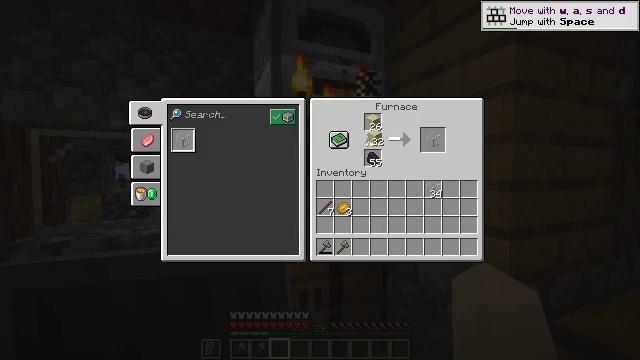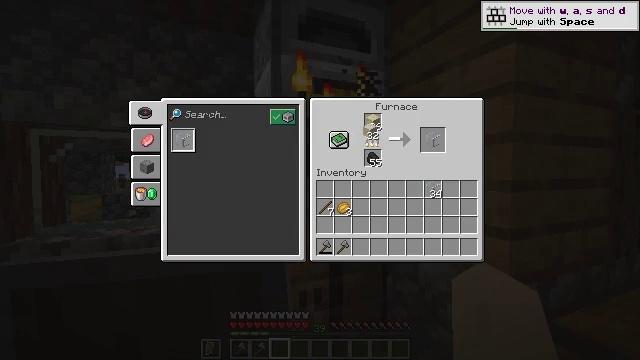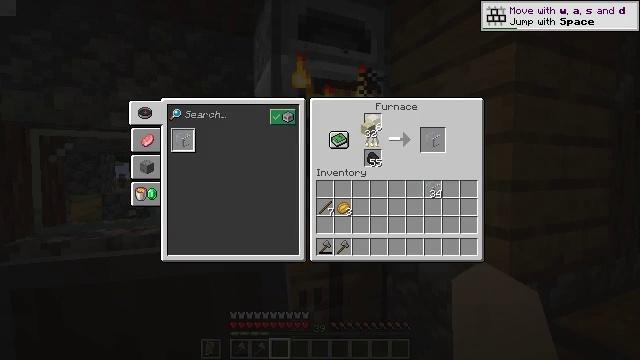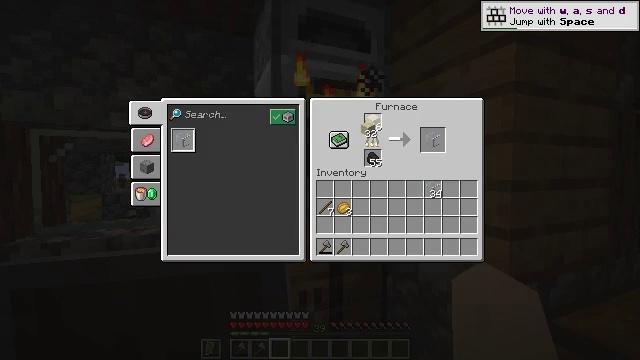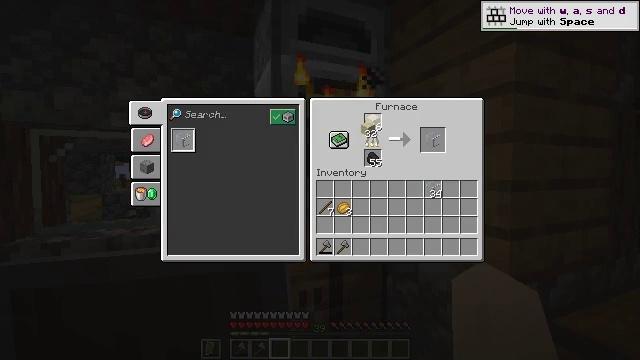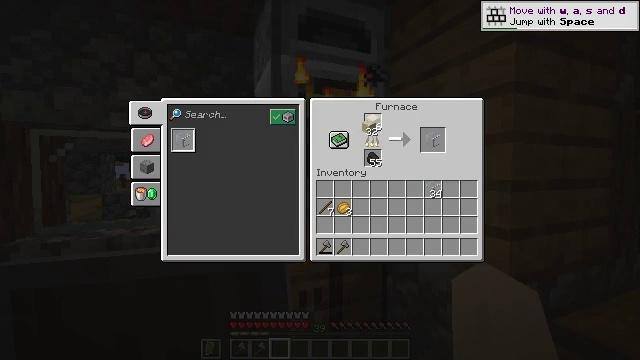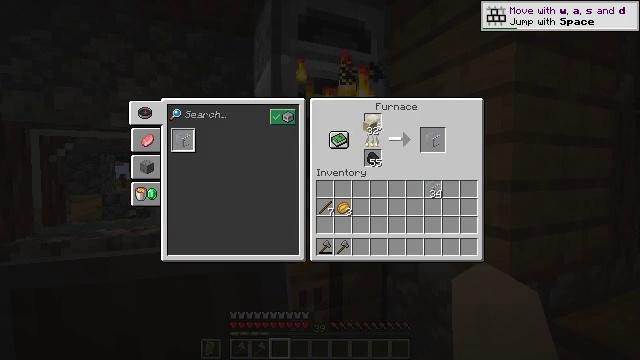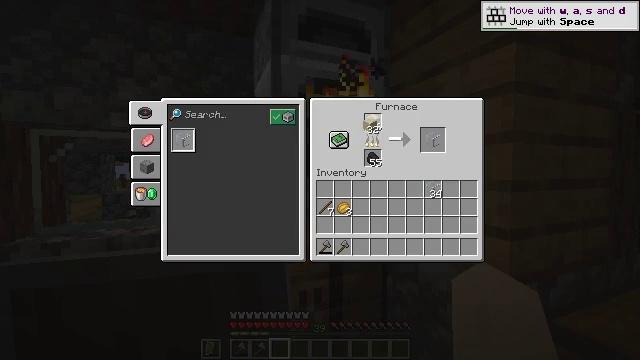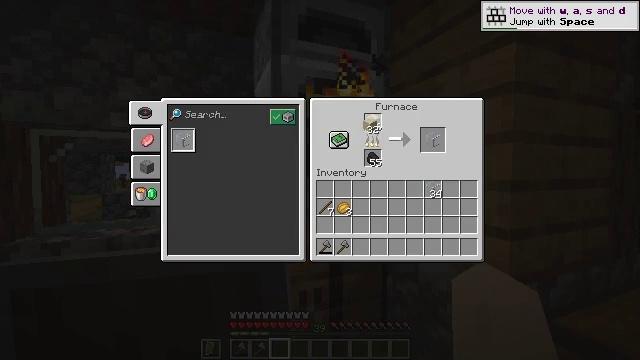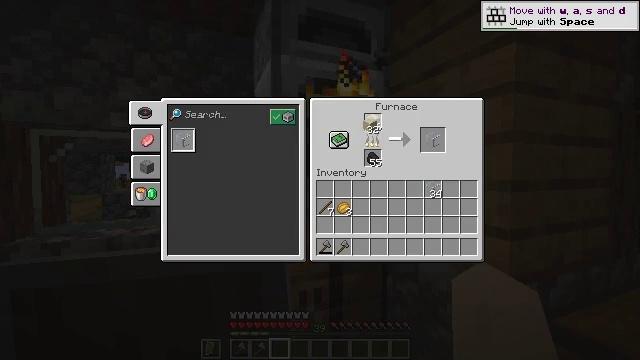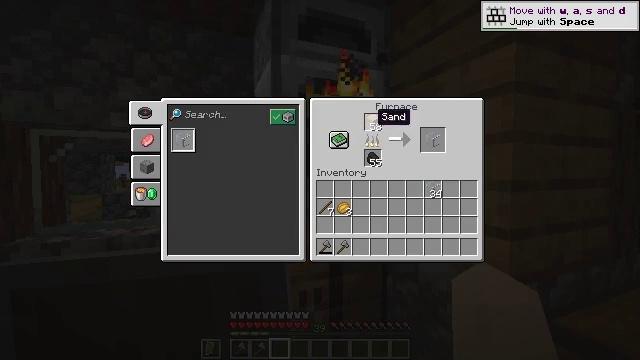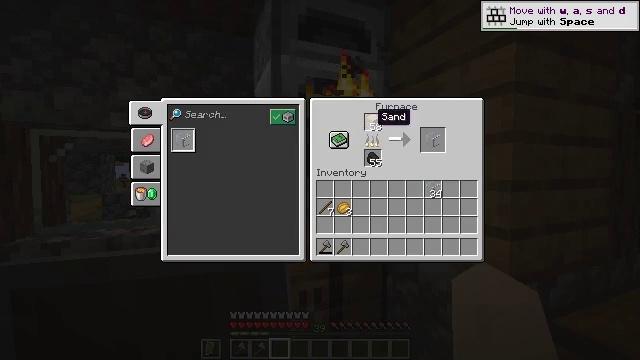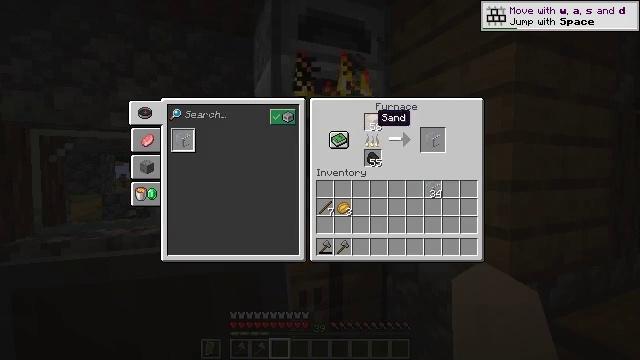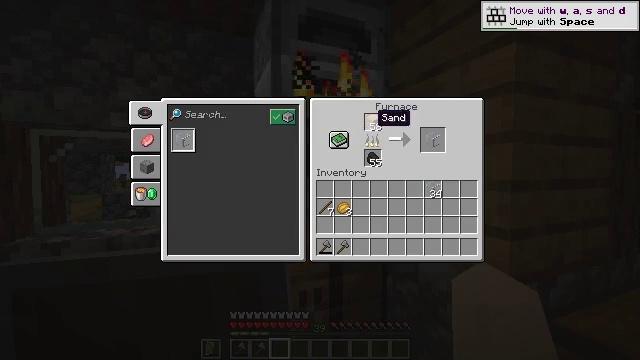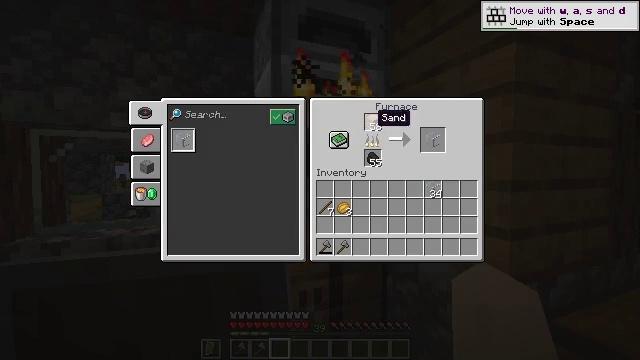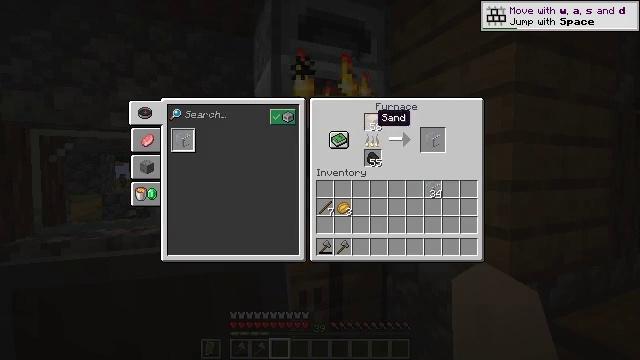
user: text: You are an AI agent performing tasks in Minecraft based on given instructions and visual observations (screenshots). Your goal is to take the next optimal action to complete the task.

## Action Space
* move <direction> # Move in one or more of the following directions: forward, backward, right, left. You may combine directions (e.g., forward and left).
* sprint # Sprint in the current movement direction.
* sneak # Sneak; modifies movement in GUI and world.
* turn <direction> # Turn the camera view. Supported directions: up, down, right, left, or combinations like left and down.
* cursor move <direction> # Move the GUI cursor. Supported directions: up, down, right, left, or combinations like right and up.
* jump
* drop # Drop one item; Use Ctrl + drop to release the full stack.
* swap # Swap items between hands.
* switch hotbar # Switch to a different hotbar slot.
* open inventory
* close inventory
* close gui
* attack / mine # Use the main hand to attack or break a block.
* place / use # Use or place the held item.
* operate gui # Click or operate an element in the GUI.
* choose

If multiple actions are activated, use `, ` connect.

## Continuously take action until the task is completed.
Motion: motion action
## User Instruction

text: Mine the oak fence gate.
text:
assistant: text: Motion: no_op
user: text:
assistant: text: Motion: no_op
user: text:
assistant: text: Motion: no_op
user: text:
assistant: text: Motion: no_op
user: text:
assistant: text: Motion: no_op
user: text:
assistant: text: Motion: no_op
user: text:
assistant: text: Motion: operate gui
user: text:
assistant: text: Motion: operate gui
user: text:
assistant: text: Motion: operate gui
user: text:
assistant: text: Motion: no_op
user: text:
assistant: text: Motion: no_op
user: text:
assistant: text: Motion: no_op
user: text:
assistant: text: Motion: no_op
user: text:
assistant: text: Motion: no_op
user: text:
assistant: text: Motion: no_op
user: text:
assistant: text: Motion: no_op
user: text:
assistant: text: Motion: cursor move right and down
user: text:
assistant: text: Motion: turn right and down, close gui
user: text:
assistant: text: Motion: turn right and down
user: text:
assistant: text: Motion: turn right and down
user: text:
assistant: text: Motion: turn right
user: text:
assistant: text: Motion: use / place
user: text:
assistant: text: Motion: use / place
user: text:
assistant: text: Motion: use / place
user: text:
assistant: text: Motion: use / place
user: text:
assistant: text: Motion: turn right
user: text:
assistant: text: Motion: turn right and down
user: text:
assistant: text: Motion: turn right
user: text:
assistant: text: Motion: turn right
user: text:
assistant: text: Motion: use / place